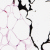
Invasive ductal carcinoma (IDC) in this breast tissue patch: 0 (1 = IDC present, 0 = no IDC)